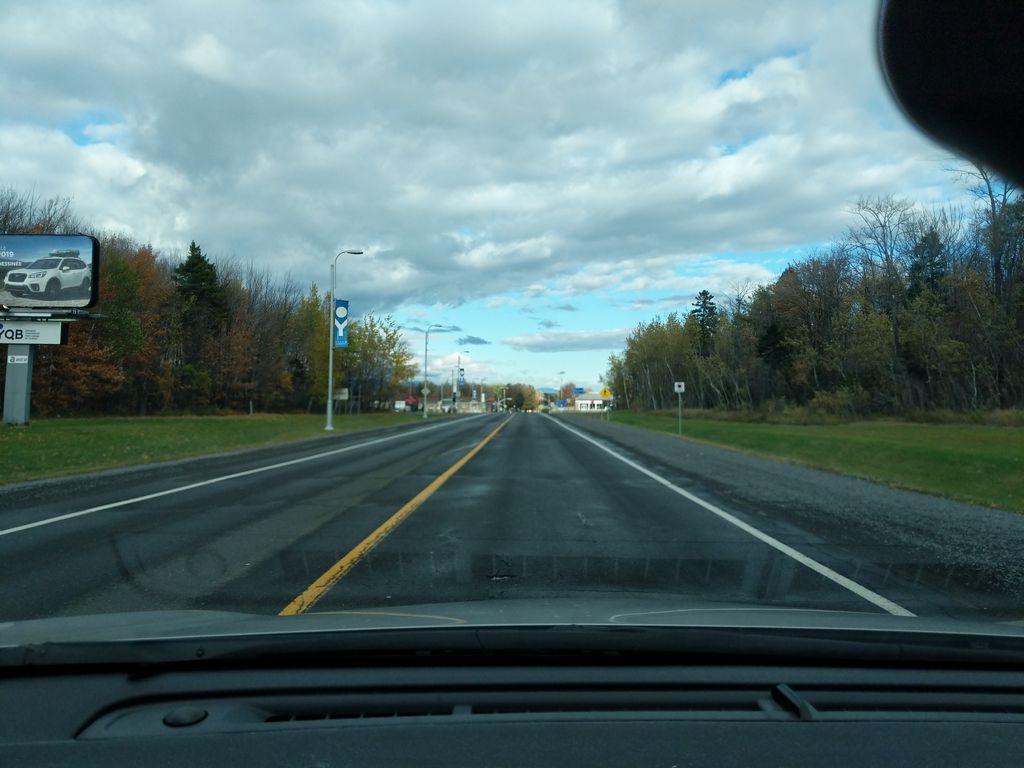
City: quebec_city